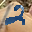
Label: 2